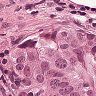
Metastatic tissue present: yes